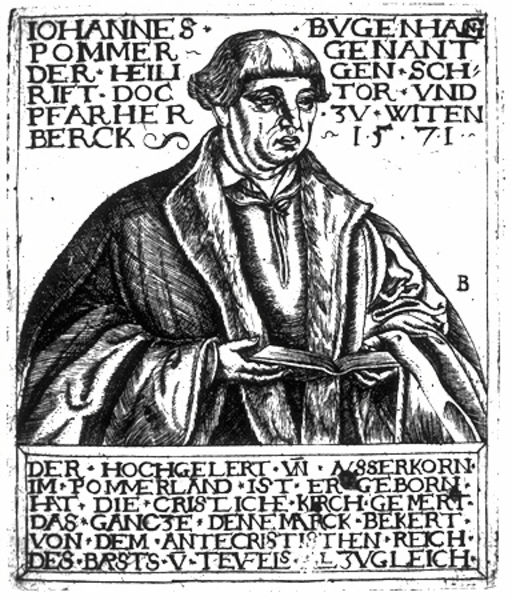
Titel: Bildnis des Johannes Bugenhagen
Künstler: Balthasar Jenichen
Institution: (Seriendruck)
Schlagwörter: mann, umhang, weiß, grau, mund, nase, schwarz, alt, hemd, augen, bibel, falten, gesicht, johannes, kragen, bildnis, hände, portrait, porträt, haare, mantel, kinn, lippen, renaissance, perücke, holzschnitt, schrift, grafik, graphik, papst, lesen, deutsch, buch, druck, holzstich, schwarzweiß, text, buchdruck, pfarrer, halbprofil, doppelkinn, christlich, mönch, gelehrter, heilig, portraät, bildunterschrift, gebildet, doktor, ehrung, latein, christ, bildung, wittenberg, gelehrt, intitiale, pommer, 1571, witten, smann